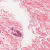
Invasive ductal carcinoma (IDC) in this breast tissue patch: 0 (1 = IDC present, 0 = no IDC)